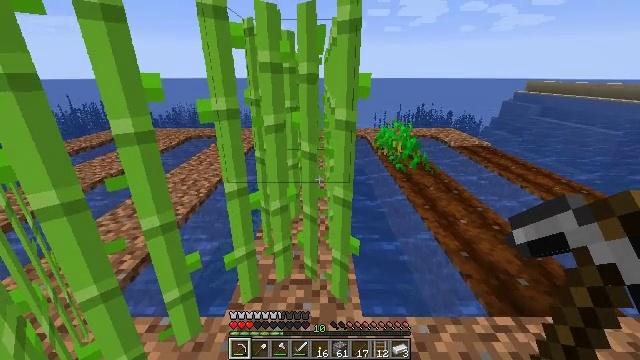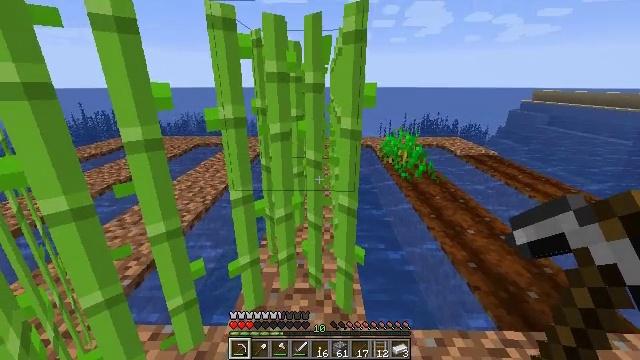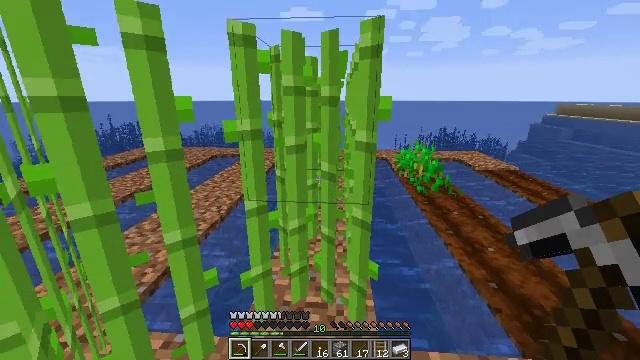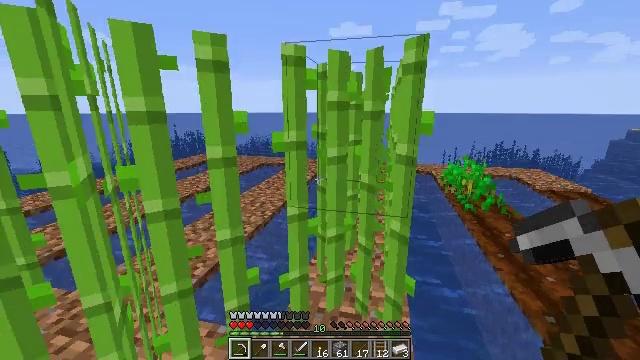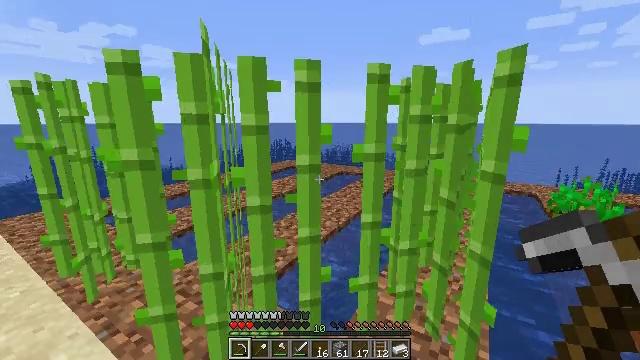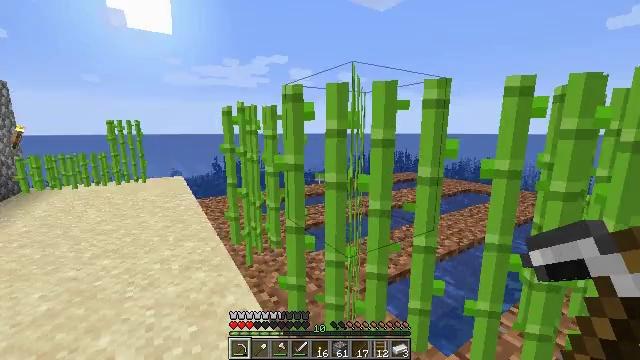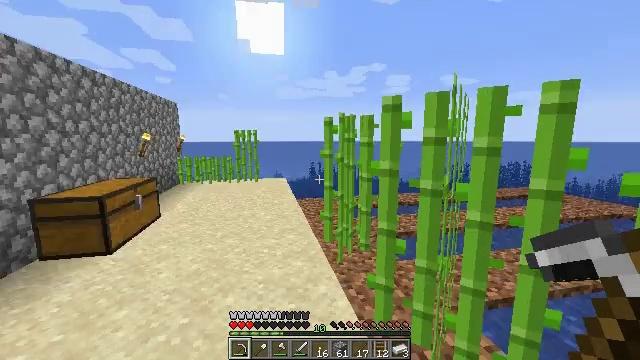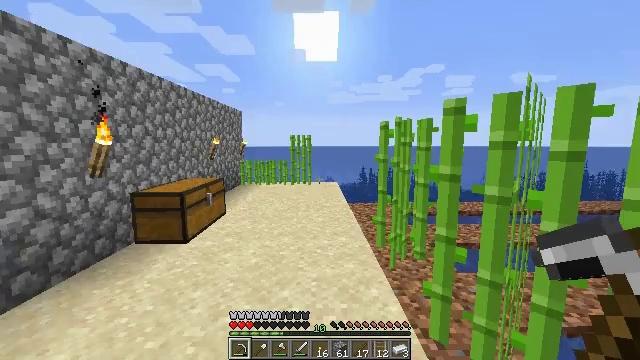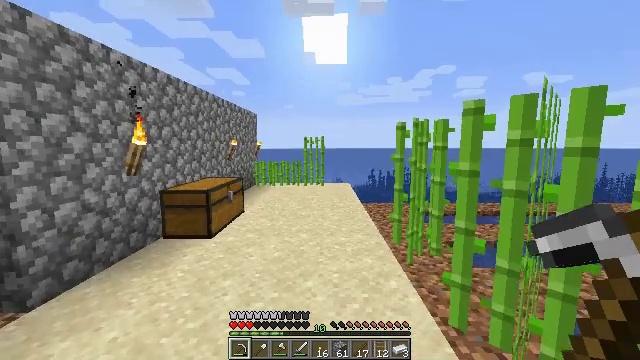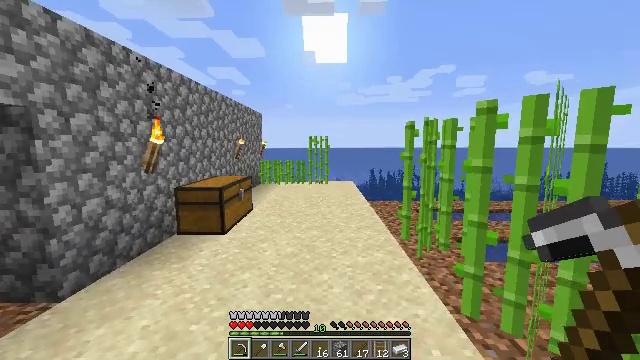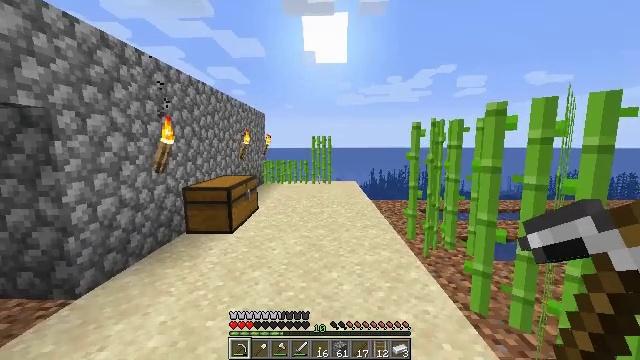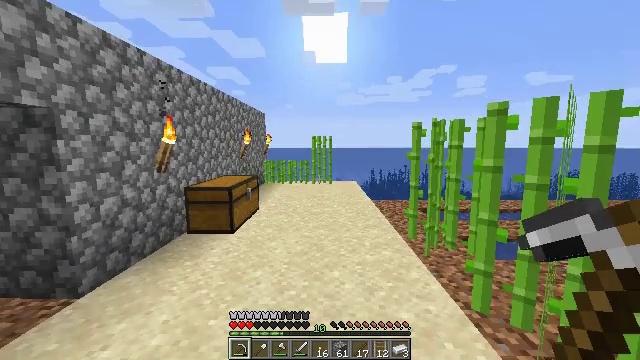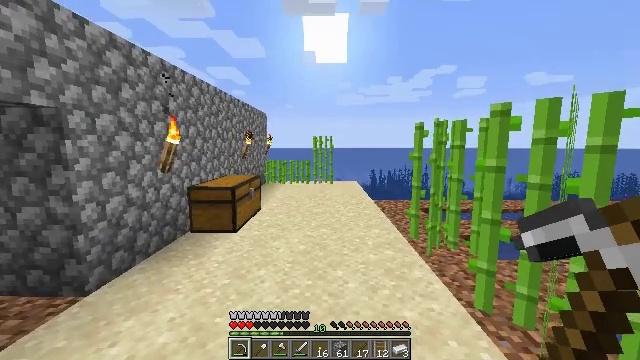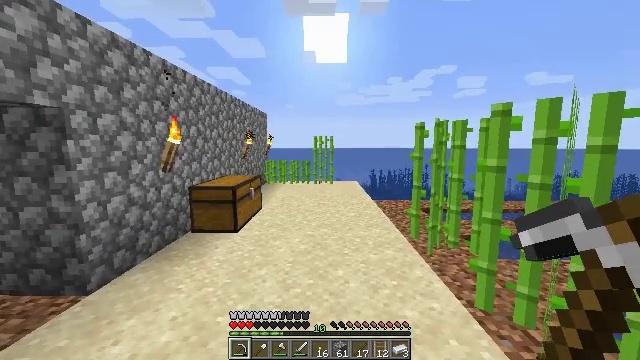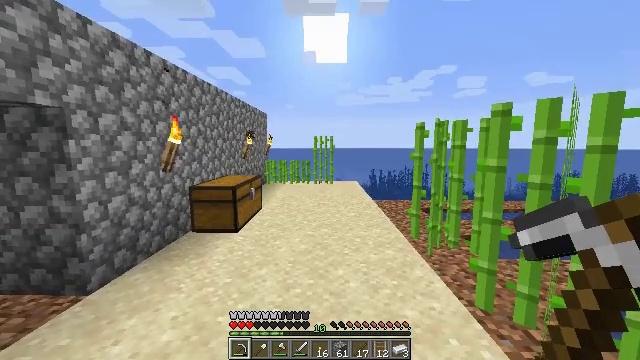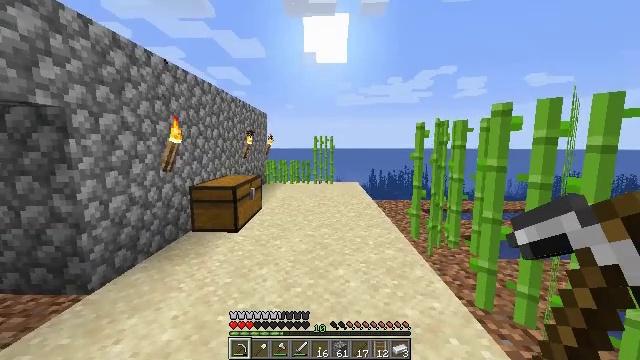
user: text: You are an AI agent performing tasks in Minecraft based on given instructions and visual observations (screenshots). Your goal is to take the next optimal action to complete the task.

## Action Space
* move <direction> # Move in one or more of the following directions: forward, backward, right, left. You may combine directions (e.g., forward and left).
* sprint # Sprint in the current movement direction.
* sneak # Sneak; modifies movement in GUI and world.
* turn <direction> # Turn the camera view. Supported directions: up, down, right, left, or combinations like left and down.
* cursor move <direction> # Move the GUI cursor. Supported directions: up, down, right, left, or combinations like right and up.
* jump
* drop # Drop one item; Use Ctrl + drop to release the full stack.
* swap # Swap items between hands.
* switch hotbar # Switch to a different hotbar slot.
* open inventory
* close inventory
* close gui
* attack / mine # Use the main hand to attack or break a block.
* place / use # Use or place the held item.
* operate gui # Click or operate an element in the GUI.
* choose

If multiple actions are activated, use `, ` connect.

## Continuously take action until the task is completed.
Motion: motion action
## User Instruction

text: Cut down the sugar cane stalks.
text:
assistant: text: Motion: turn left and up
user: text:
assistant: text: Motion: turn left and up
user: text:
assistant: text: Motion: move back, turn left and up
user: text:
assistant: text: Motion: move back, turn left and up
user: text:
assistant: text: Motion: move back, turn left and up
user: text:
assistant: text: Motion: move back, turn left and up
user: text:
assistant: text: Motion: move back and move left, turn left and up
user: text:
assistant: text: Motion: move back and move left, turn left
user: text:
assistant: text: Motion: move left
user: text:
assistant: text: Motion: no_op
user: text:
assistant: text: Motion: no_op
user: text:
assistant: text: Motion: no_op
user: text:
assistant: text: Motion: no_op
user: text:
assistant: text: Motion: no_op
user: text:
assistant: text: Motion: no_op
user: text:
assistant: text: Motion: no_op
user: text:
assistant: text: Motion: no_op
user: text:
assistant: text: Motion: turn right
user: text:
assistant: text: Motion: turn right and down
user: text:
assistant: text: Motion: turn right
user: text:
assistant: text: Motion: turn right
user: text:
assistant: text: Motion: turn right
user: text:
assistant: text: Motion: turn right
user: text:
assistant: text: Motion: move forward, turn right
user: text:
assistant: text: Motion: move forward
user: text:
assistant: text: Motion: move forward, turn right
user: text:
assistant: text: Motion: move forward, turn right
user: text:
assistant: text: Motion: move forward
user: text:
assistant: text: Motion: no_op
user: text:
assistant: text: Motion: move left